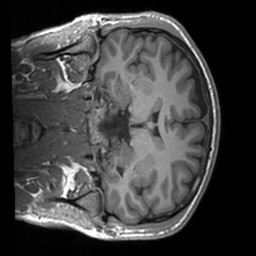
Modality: T1w
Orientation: coronal
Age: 21
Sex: male
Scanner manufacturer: siemens
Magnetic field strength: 3 T
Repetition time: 1.9 s
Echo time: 0.00226 s